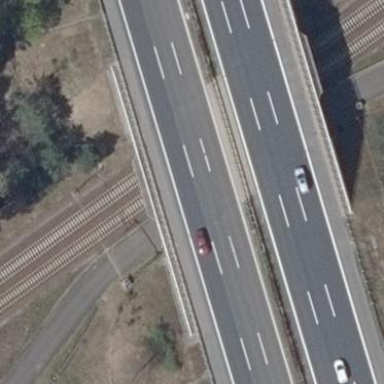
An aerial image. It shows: Bridge with beam structure.